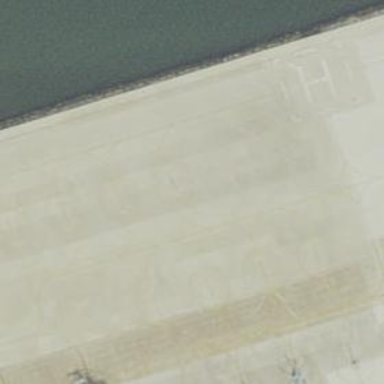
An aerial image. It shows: Image of taxiway at airport.